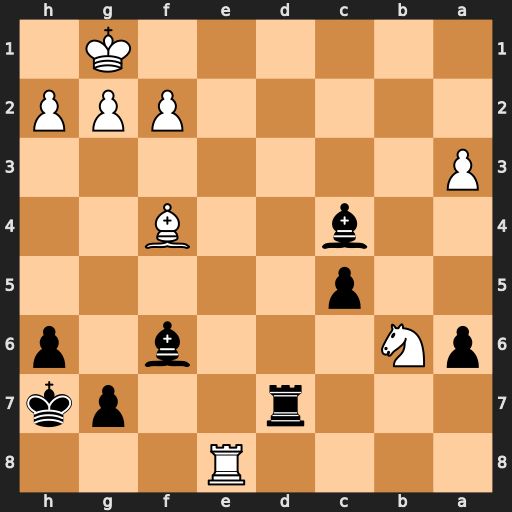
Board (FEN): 4R3/3r2pk/pN3b1p/2p5/2b2B2/P7/5PPP/6K1
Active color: b
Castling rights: -
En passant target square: -
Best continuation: Rd1+ Re1 Rxe1#